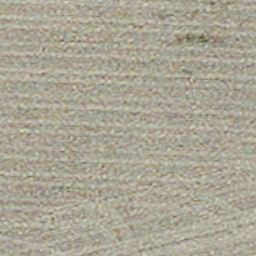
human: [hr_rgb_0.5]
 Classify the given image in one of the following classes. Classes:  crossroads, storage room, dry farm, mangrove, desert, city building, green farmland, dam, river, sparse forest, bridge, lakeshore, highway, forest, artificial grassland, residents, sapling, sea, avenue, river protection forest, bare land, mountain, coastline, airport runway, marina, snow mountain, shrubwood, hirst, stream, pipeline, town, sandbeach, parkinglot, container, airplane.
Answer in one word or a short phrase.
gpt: dry farm